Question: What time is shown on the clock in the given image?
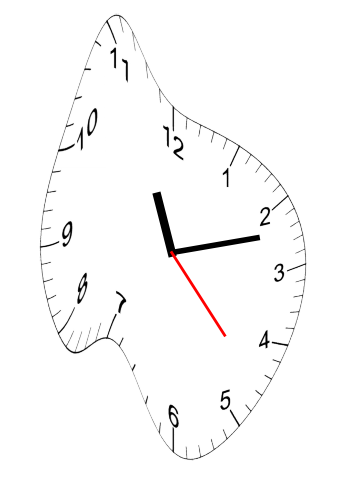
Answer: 11:12:23